Field crop: tomato
Growth stage: 2
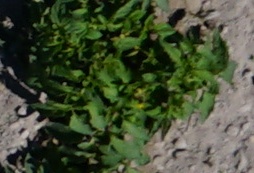
Species: tomato